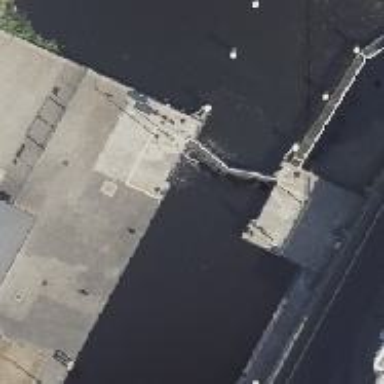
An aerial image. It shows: Canal with lock obstacle.